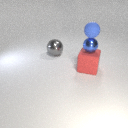
small blue metal sphere above large red rubber cube